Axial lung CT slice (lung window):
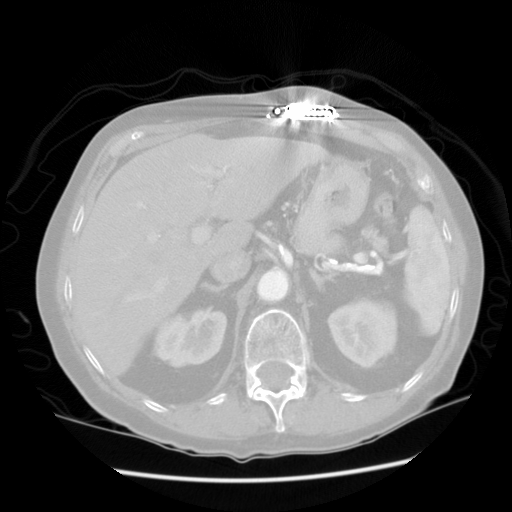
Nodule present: no